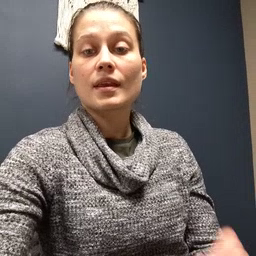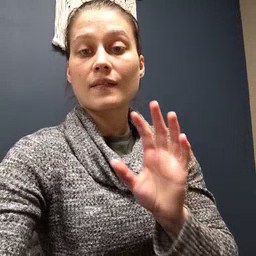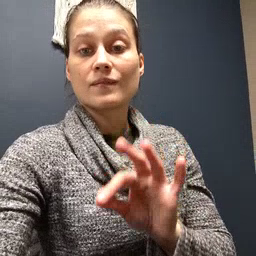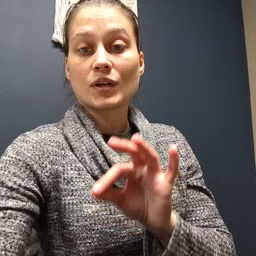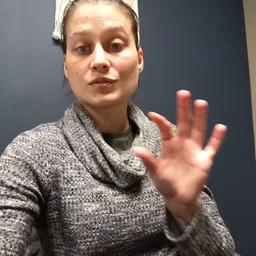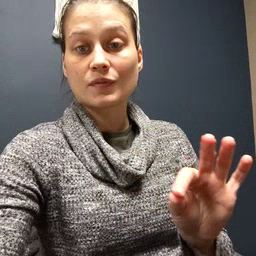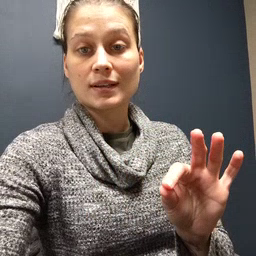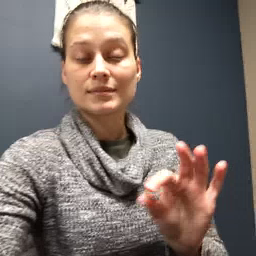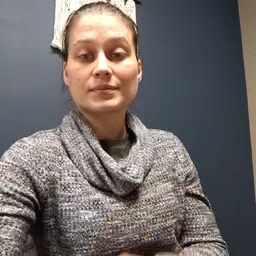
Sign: frenchfries